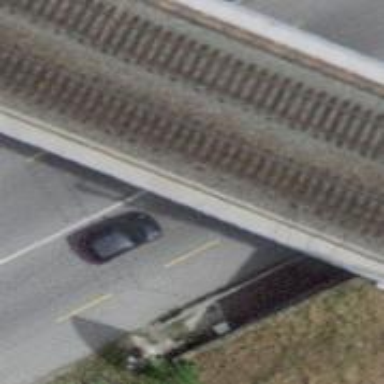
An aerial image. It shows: Bridge over electrified railway with contact lines.